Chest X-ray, PA view. Patient: 34 years old, sex F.
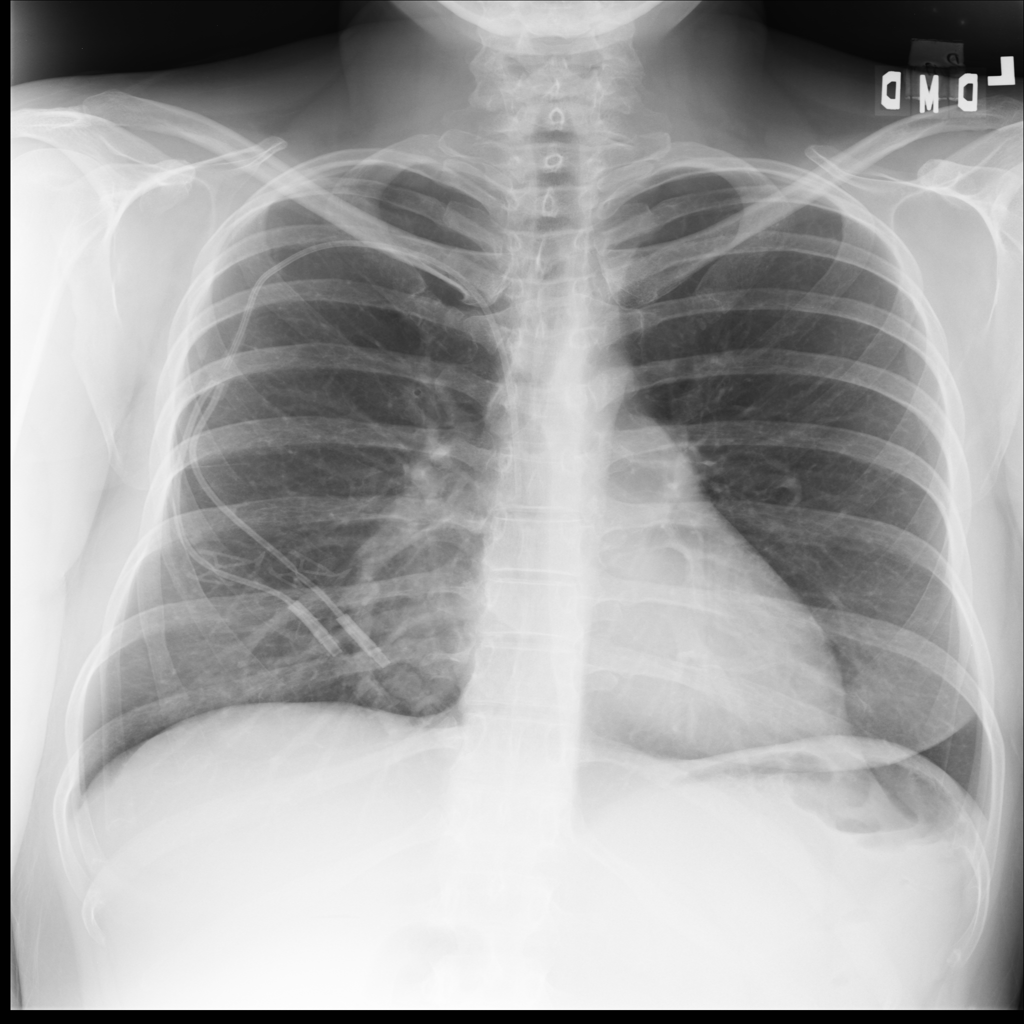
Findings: No Finding